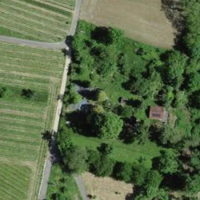
EUNIS habitat code: 24
Species observed at this site:
Cardamine pratensis
Jynx torquilla
Phoenicurus phoenicurus
Picus viridis